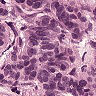
Metastatic tissue present: yes